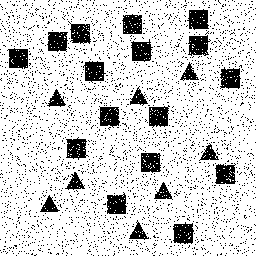
Squares: 16
Triangles: 8
Stars: 0
Total shapes: 24